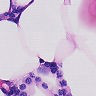
Metastatic tissue present: no